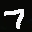
Label: 7